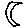
Label: moon